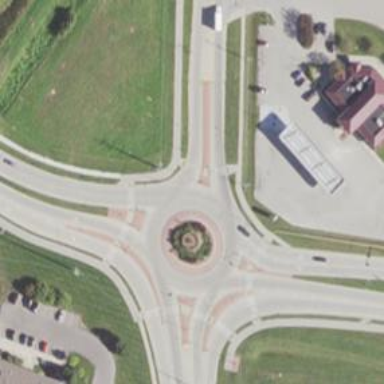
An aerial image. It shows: Secondary road around roundabout.